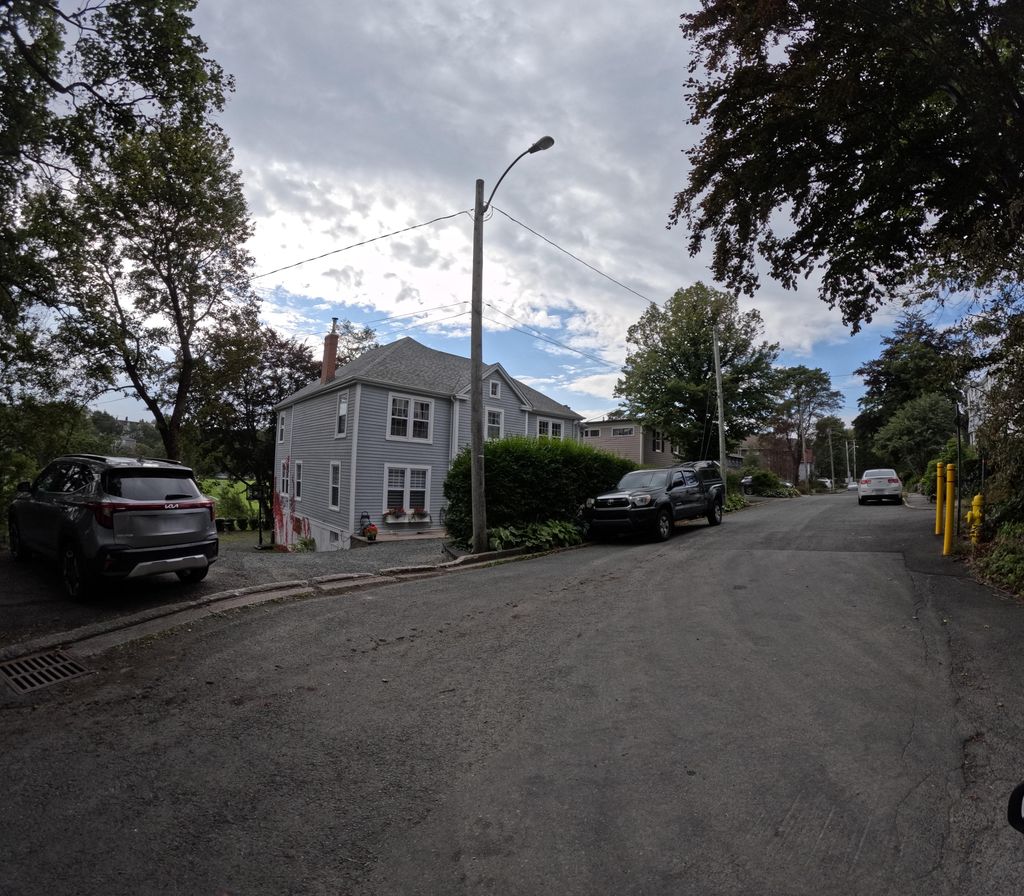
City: st_johns